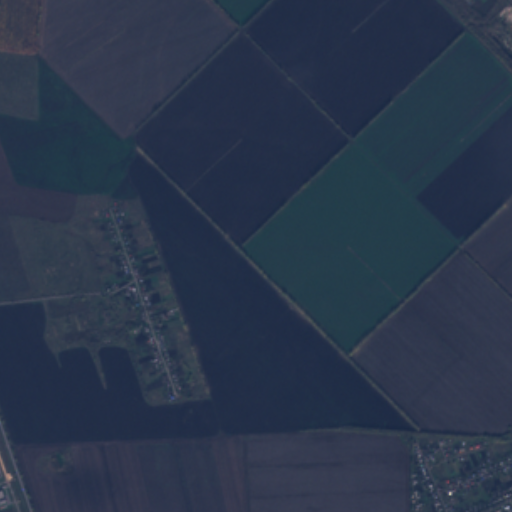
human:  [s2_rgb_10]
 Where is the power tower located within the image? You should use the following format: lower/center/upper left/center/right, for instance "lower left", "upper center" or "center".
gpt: The power tower is located in the upper right of the image.
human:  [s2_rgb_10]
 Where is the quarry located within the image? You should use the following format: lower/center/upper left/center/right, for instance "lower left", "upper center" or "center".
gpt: The quarry is located in the upper right of the image.
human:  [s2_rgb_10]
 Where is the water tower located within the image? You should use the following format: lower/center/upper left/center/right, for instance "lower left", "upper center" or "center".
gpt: The water tower is located in the center left of the image.
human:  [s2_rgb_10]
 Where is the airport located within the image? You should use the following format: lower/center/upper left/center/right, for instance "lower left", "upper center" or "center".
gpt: There is no airport in the image.